Question: I am having trouble implementing a game pause blur screen to render during the gamepause state. I need to take a picture or texture of the current screen i.e gamerunning state, just when the user pauses the screen . Maybe store it to memory, blur it then render it to screen to achieve a nice blur, Gaussian blur effect like they do in popular games like Angry birds.
I tried implementing using a screenshot, but the process of screen capture makes the game freeze for a few seconds which is not nice.
Here is part of my render code
'''
private void updatePlayerForUserInput(float delta)
{
if (Gdx.input.isKeyPressed(Keys.P) || pause)
{
ScreenShotSaver.saveScreenShot();
state = State.GAME_PAUSED;
if(!DEBUG_MODE)
{
toggleGestureProcessor(false);
setBackgroundTexture(new TextureRegion(applyBlurEffect(Gdx.files.external("madboy/screenshot.png"))));
gameScreenGamePauseMenu.sendInMenu();
}
}
}
'''
Can someone help implement s screen like this
This is an example of the effect I desire greatly
1
:<URL>
This is another one, similar thing though
2:<URL>
This is a part of my update logic depending on game state
'''
private void render(float delta)
{
switch (state)
{
case GAME_READY:
renderReady();
break;
case GAME_RUNNING:
renderRunning(delta);
break;
case GAME_PAUSED:
renderPaused();
break;
case GAME_LEVEL_END:
renderLevelEnd();
break;
case GAME_OVER:
renderGameOver();
break;
}
}
private void update(float delta)
{
switch(state)
{
case GAME_READY:
updateReady();
break;
case GAME_RUNNING:
updateRunning(delta);
break;
case GAME_PAUSED:
updatePaused();
break;
case GAME_LEVEL_END:
updateLevelEnd();
break;
case GAME_OVER:
updateGameOver();
break;
}
}
'''
Iam using Libgdx library and programming in java
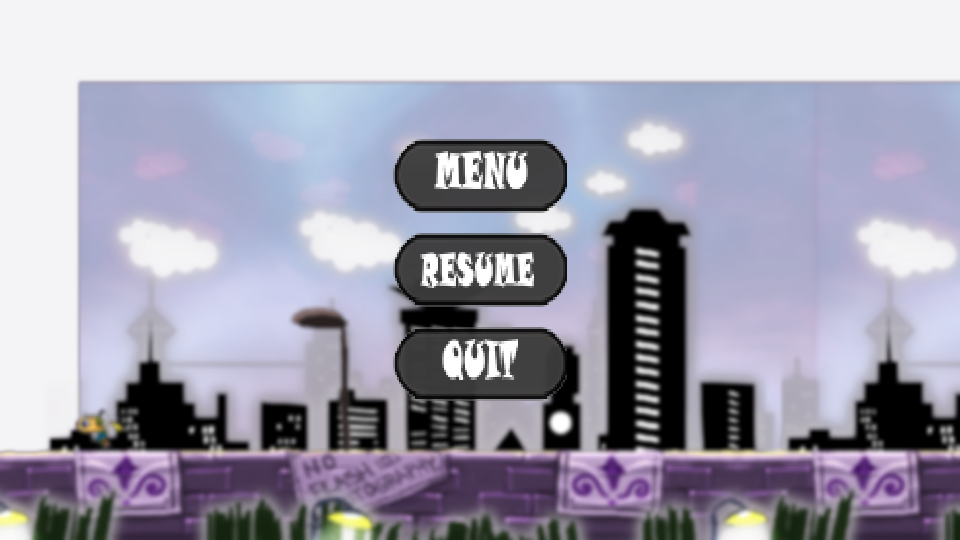
Answer: Instead of saving the image of the screenshot to a file, try using the following
<URL>
<URL>
<URL>
The byte array in Pixmap's constructor should contain the image bytes, the two ints are offset and length
Example of how you could get the image as bytes:
'''
BufferedImage bufferedImage = new Robot().createScreenCapture(new Rectangle(startX, startY, width, height));
ByteArrayOutputStream outputStream = new ByteArrayOutputStream();
ImageIO.write(bufferedImage, format, outputStream);
outputStream.flush();
byte[] data = outputStream.toByteArray();
outputStream.close();
'''
Where 'format' can be any image format in the form of a String (example below):
'''
String format = "png";
String format = "jpg";
'''